Question: I have aproblem. I built a project using Laravel 5.8 and it depends on the select2 plugin. I did everything correctly. But after compiling the project
'''
npm run dev
'''
I have the following exception:
'''
Uncaught TypeError: $(...).select2 is not a function
'''
I know what has to be done. 'jQuery' is connecting twice in this project. At first in my '.blade.php':
'''
{{asset('adminlte/bower_components/jquery/dist/jquery.min.js')}}
'''
and a second time after compiling ('npm run dev'), the Laravel, by itself, does it in 'public/js/app.js'
'''
window.$ = window.jQuery =
__webpack_require__(/*! jquery */ "./node_modules/jquery/dist/jquery.js");
'''
If I delete this code, I don't see the issue and select2 works correctly.
Here is the compiled code from 'public/js/app.js'

It says: code may be modified to fit the specific needs of your application.
Does anyone know how to hide this line after compilation?
Or should I delete this code after each compiling turn?
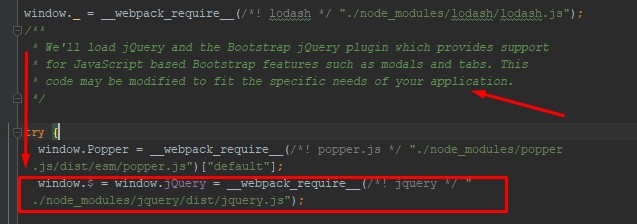
Answer: You have to remove it from the source file which is at 'resources/assets/js/bootstrap.js' and compile it again with 'npm run dev'.
Or you could just import select2 inside that file so the user has to download fewer files.
You should never modify the compiled files in 'public/' since the changes will disappear after compilation.